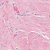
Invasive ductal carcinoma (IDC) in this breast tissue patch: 0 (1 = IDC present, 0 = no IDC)